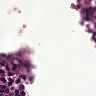
Metastatic tissue present: yes